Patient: sex F, age 39
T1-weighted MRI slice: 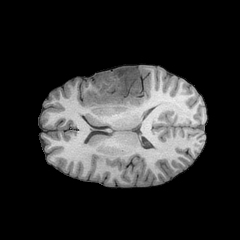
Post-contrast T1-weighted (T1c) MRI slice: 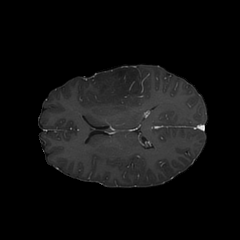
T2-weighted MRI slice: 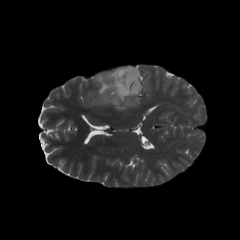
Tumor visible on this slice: yes
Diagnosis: Astrocytoma, IDH-mutant
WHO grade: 2